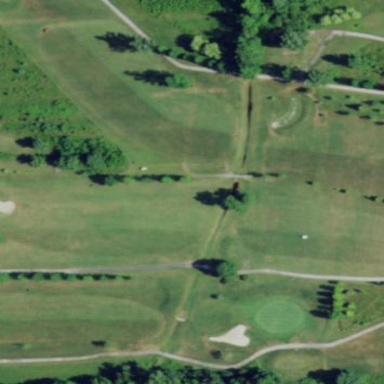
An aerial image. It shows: Golf fairway in the image.